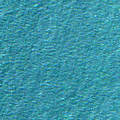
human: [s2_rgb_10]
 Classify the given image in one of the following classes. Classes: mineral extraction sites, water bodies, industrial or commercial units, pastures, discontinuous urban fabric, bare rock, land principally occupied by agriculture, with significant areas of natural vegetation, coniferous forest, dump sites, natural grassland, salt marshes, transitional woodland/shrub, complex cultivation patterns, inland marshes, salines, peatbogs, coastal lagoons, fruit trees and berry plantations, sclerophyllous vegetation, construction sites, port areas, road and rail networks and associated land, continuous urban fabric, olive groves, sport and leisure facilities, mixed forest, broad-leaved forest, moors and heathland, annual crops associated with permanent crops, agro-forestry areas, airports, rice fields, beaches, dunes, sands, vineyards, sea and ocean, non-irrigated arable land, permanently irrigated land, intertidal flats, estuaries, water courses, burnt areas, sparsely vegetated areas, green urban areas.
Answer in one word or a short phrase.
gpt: sea and ocean